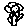
Label: flower